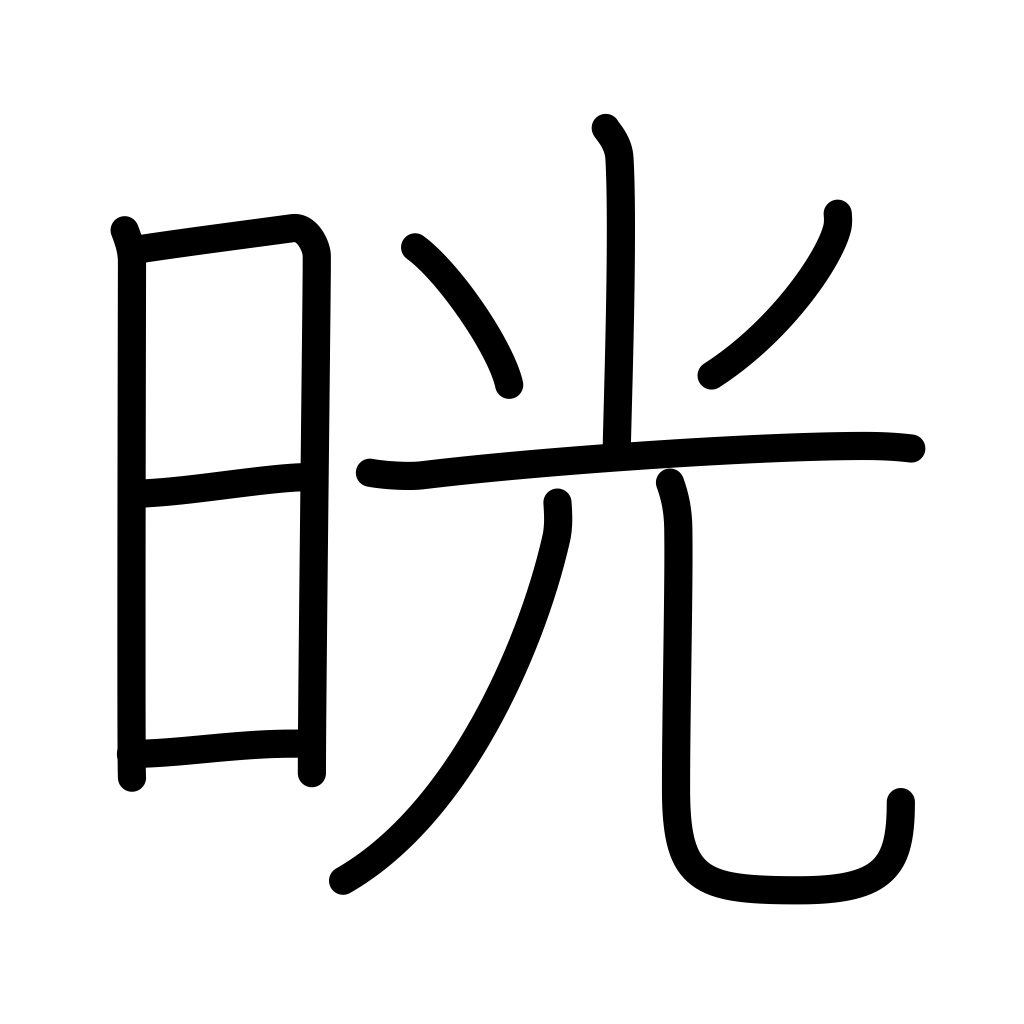
Meaning: clear